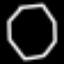
Label: octagon